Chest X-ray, AP view. Patient: 25 years old, sex M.
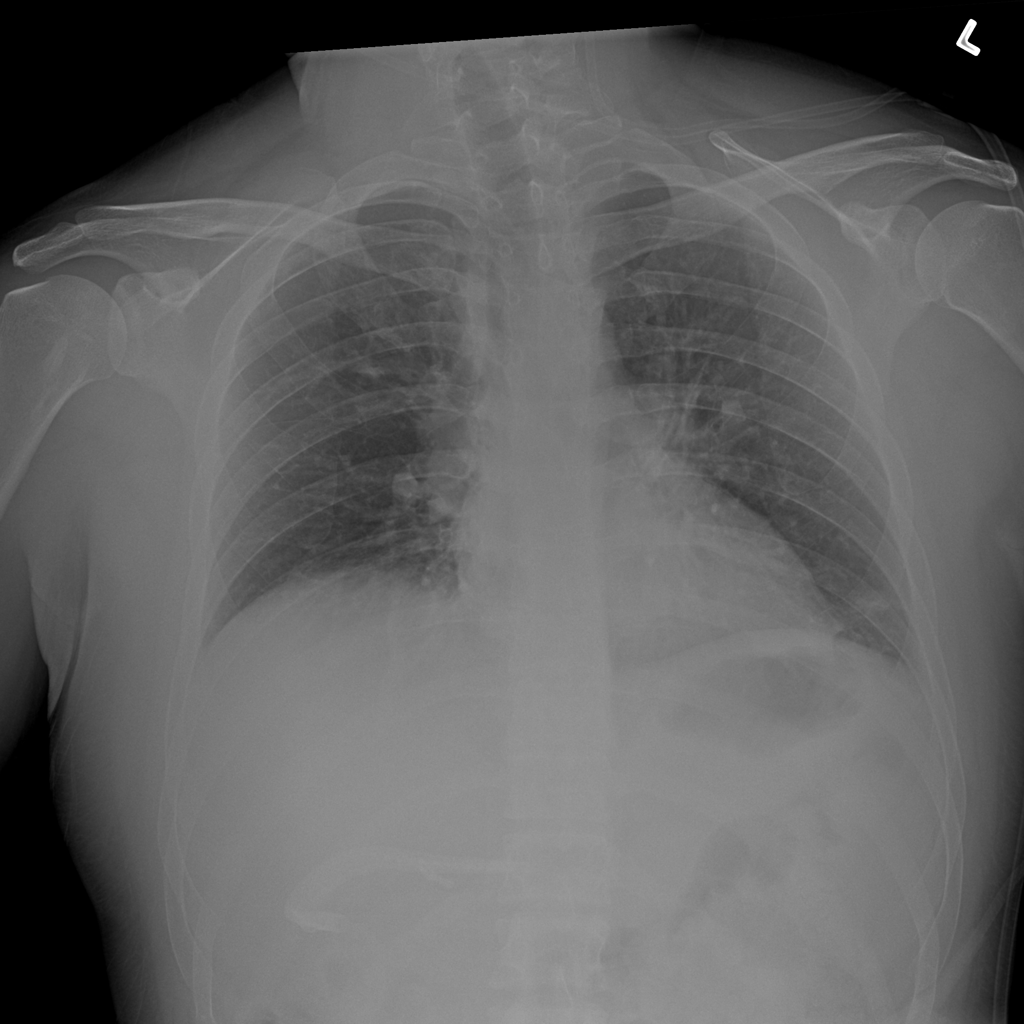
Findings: Infiltration